Question: How do I isolate or crop only the handwritten text using OpenCV and Phyton for the image:

I have tried to use:
'''
cv2.findContours
'''
but because of the noise (background and dirty in paper) I can't get only the paper.
How do I do this?
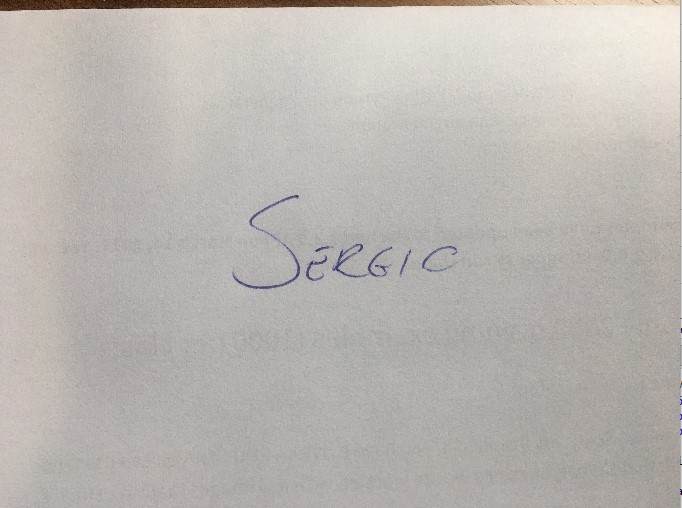
Answer: To smooth noisy images, typical methods are to apply some type of blurring filter. For instance 'cv2.GaussianBlur()', 'cv2.medianBlur()', or 'cv2.bilaterialFilter()' can be used to remove salt/pepper noise. After blurring, we can threshold to obtain a binary image then perform morphological operations. From here, we can find contours and filter using aspect ratio or contour area. To crop the ROI, we can use Numpy slicing
---
Detected text
<URL>
Extracted ROI
<URL>
Code
'''
import cv2
image = cv2.imread('1.jpg')
gray = cv2.cvtColor(image, cv2.COLOR_BGR2GRAY)
blur = cv2.medianBlur(gray, 5)
thresh = cv2.adaptiveThreshold(blur,255,cv2.ADAPTIVE_THRESH_GAUSSIAN_C, cv2.THRESH_BINARY_INV,11,8)
kernel = cv2.getStructuringElement(cv2.MORPH_RECT, (5,5))
dilate = cv2.dilate(thresh, kernel, iterations=6)
cnts = cv2.findContours(dilate, cv2.RETR_EXTERNAL, cv2.CHAIN_APPROX_SIMPLE)
cnts = cnts[0] if len(cnts) == 2 else cnts[1]
cnts = sorted(cnts, key=cv2.contourArea, reverse=True)
for c in cnts:
x,y,w,h = cv2.boundingRect(c)
ROI = image[y:y+h, x:x+w]
cv2.imwrite('ROI.png', ROI)
break
cv2.imshow('thresh', thresh)
cv2.imshow('dilate', dilate)
cv2.imshow('ROI', ROI)
cv2.waitKey()
'''